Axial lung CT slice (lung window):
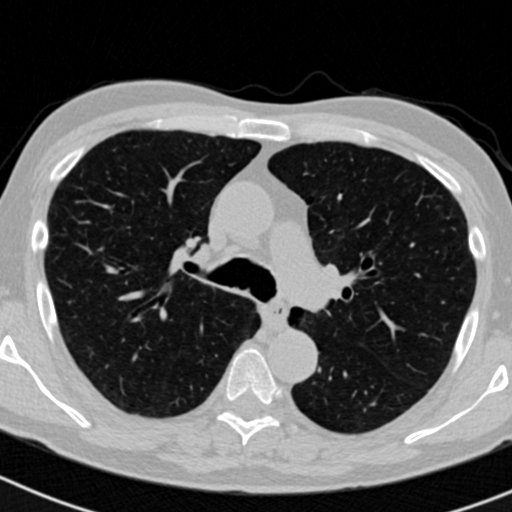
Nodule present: no